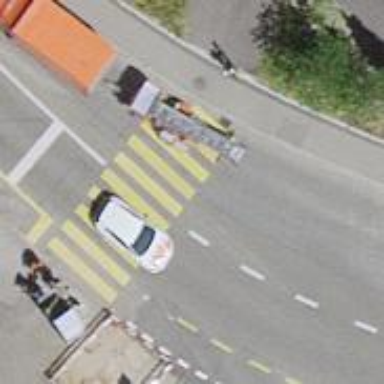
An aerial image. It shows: Crossing with zebra markings controlled by traffic signals.